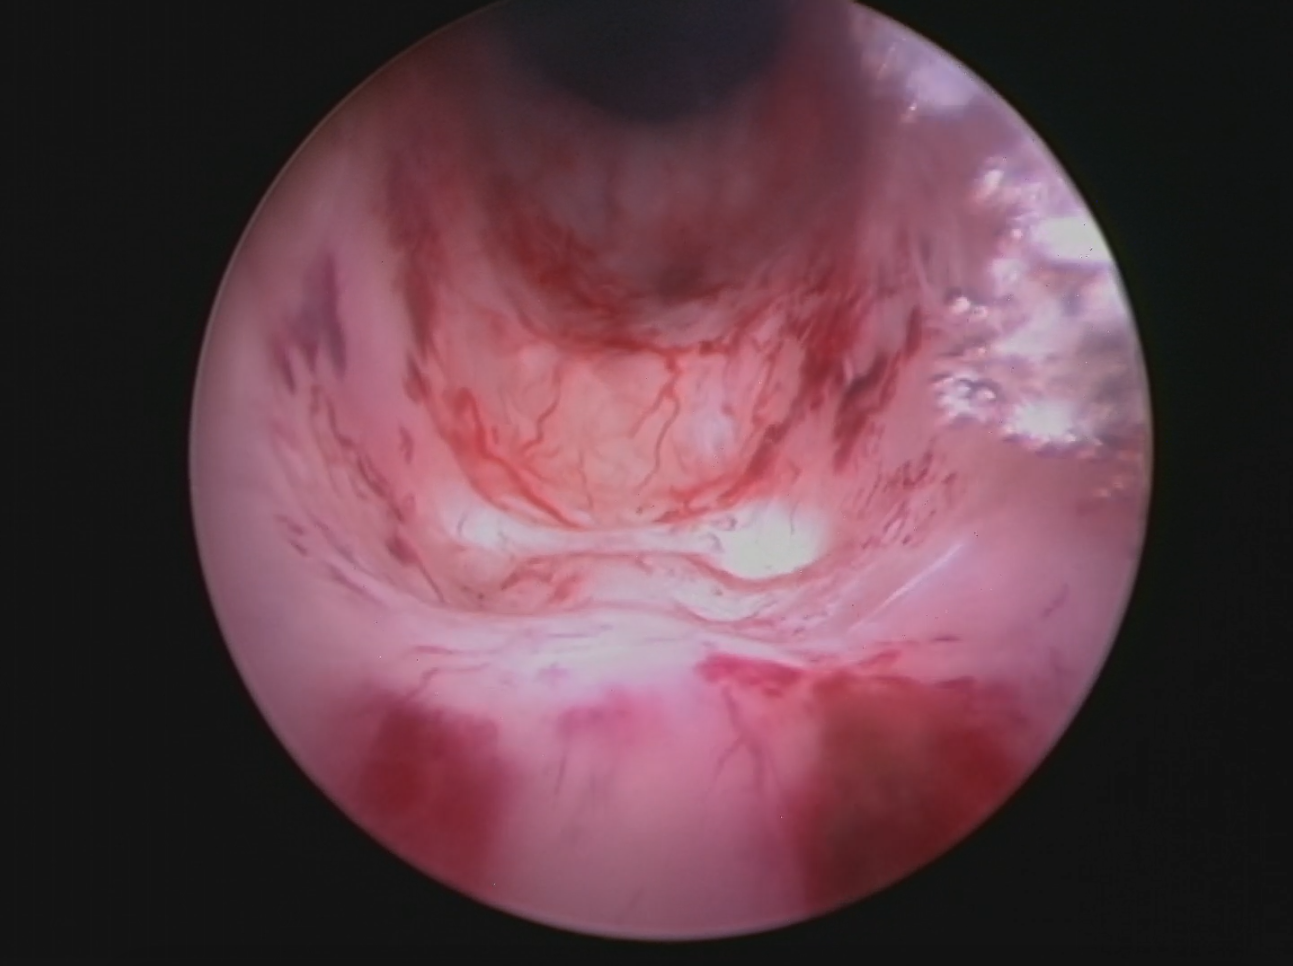
Modality: WLC
Class: Anatomical landmarks
Subclass: ProstaticUrethra
Lesion: L0
Bladder cancer association: No